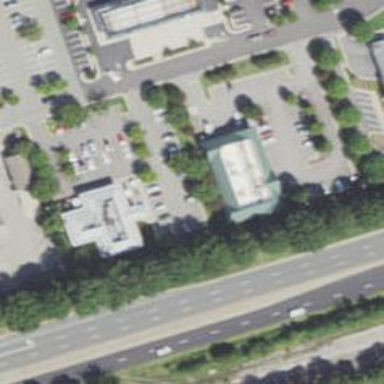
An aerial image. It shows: Pharmacy providing healthcare services.